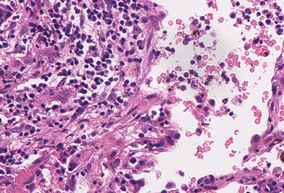
Tumor epithelial tissue: no
Tumor-associated stroma tissue: yes
Normal tissue: no